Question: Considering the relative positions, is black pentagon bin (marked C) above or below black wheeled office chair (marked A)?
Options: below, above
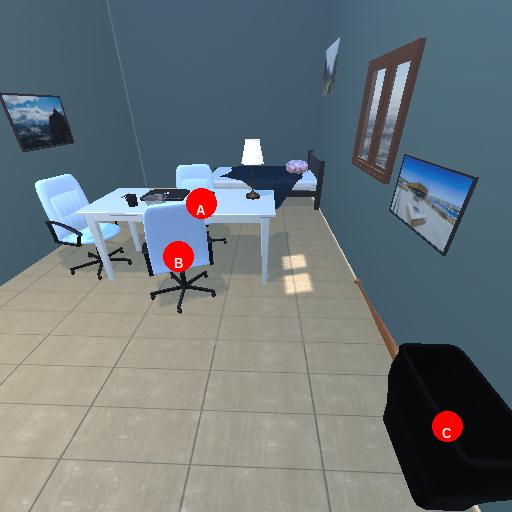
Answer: below